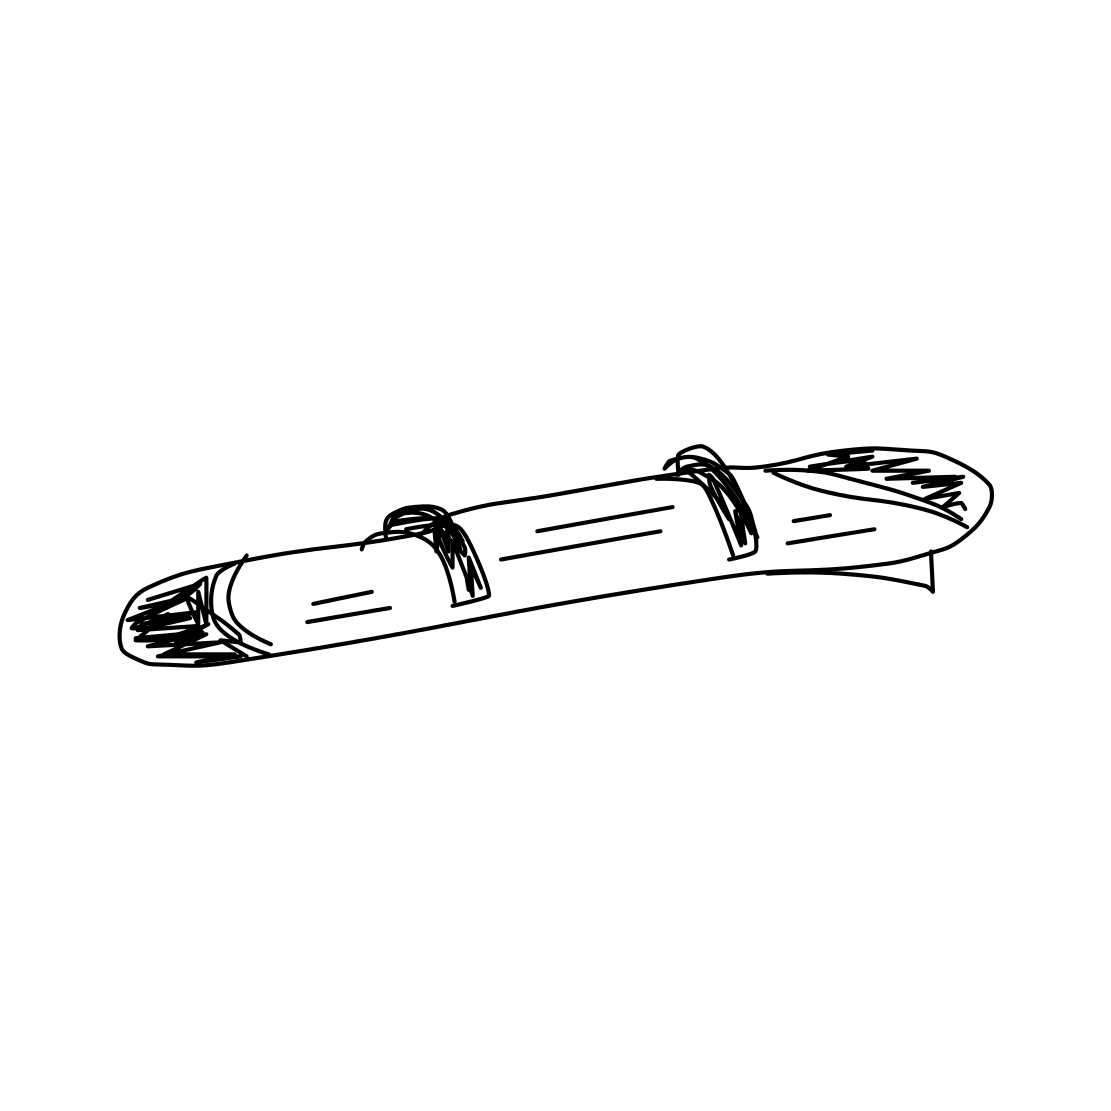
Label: snowboard